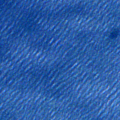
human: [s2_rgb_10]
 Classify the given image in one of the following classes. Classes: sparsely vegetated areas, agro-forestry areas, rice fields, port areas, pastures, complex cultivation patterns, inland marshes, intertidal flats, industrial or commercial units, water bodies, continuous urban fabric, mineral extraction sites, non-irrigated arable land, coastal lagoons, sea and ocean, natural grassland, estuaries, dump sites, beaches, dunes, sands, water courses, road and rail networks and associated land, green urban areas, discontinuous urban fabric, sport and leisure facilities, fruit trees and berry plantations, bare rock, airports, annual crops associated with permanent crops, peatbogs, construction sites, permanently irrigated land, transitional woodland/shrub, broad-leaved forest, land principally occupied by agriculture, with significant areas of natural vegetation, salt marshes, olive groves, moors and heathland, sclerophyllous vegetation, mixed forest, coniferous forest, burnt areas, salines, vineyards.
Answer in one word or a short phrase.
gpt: sea and ocean